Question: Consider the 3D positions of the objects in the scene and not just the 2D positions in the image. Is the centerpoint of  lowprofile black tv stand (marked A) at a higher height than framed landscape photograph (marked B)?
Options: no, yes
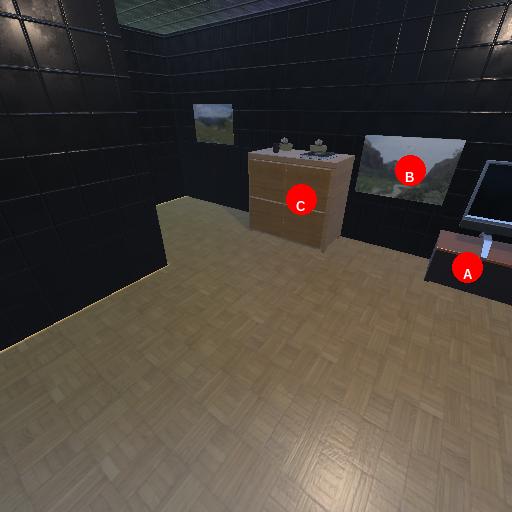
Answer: no